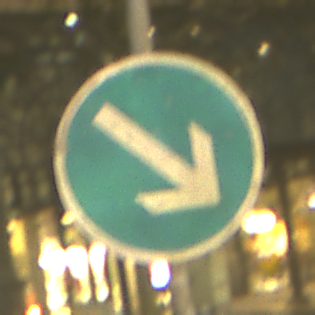
Verkehrszeichen: VorgeschriebeneVorbeifahrtRechts
Umgebung: Outdoor, Urban
Tageszeit: Night
Wetter: Overcast
Licht: Artificial
Jahreszeit: NotSpecified
Kontrast: MediumContrast